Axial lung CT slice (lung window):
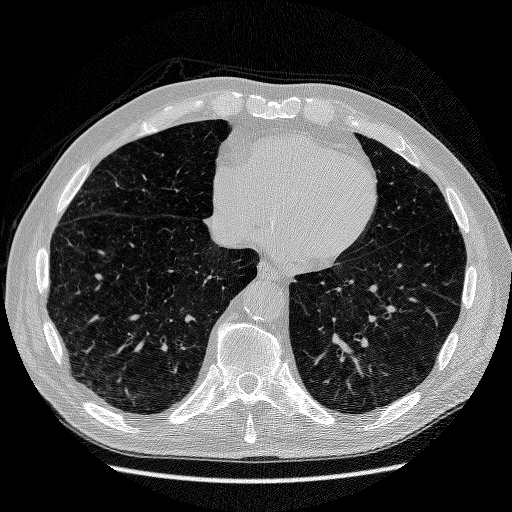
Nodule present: no